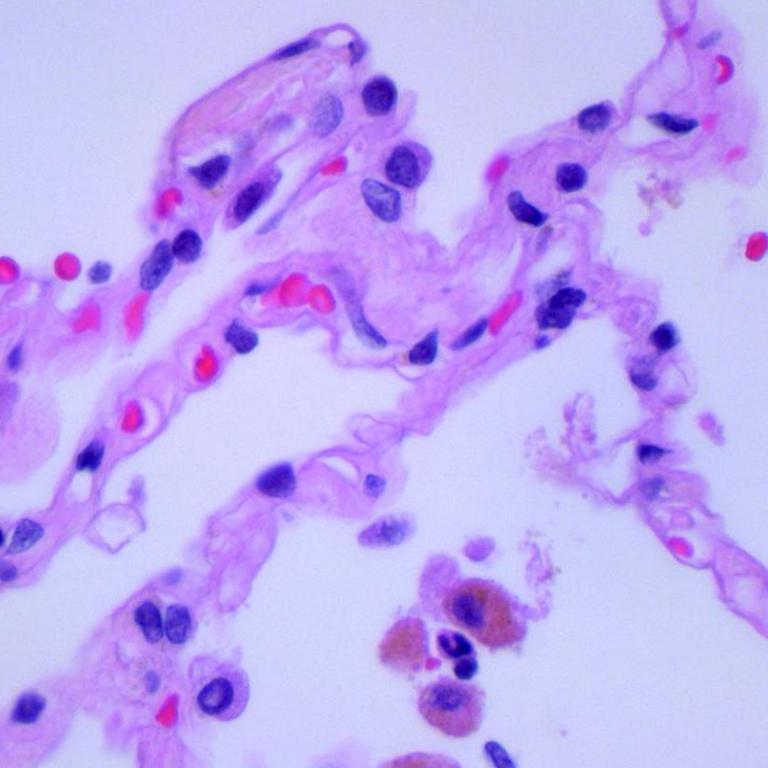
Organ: lung
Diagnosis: benign